Question: I'm creating a window containing an NSButton (both window content view & button have wantsLayer = YES), and setting the NSButton's shadowColor, shadowRadius, shadowOpacity and shadowOffset. But my shadow gets clipped to the rect of the NSView. How do I fix this?
'''
NSRect wdBox = NSMakeRect(0,0,100,100);
NSWindow * theWindow = [[[NSWindow alloc] initWithContentRect: wdBox styleMask: NSTitledWindowMask | NSClosableWindowMask | NSMiniaturizableWindowMask | NSResizableWindowMask backing: NSBackingStoreBuffered defer: NO] autorelease];
NSView* cv = [[[NSView alloc] initWithFrame: wdBox] autorelease];
cv.wantsLayer = YES;
[cv setLayerUsesCoreImageFilters: YES];
theWindow.contentView = cv;
[theWindow setCollectionBehavior: NSWindowCollectionBehaviorFullScreenPrimary];
[theWindow setTitle: @"foo"];
NSButton* mView = [[NSButton alloc] initWithFrame: NSMakeRect(10, 10, 100, 80)];
[mView setLayerUsesCoreImageFilters: YES];
[mView setWantsLayer: YES];
mView.layer.masksToBounds = NO;
[mView.layer setShadowColor: [NSColor.redColor CGColor]];
[mView.layer setShadowOffset: CGSizeMake(4, 4)];
[mView.layer setShadowRadius: 8];
[mView.layer setShadowOpacity: 1.0];
[mView setBezelStyle: NSRoundRectBezelStyle];
[mView setTitle: @"bar"];
[theWindow.contentView addSubview: mView];
'''
Here's a picture:

I had similar code before and it used to work until 10.9, but the shadow suddenly got clipped to the view, so I rewrote it to this simple case, but it's still clipped.
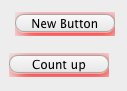
Answer: There is a bug in Mavericks. If you create an NSButton in XIB and give it a layer and set its shadow it works fine, but if you create one programmatically it clips its shadow.
I suspect the AppKit team did some crazy hacks when they made buttons do fast layer compositing in Mavericks (they won't redraw their backgrounds unless necessary now, for instance), because they tried to make it all happen magically, which is always always a bad idea.
Note that if you make an NSTextField the shadow code works as you'd expect. It's just NSButtons (so far) that I've found have this issue.
Please file a radar.